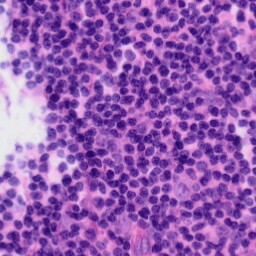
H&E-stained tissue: Tonsil